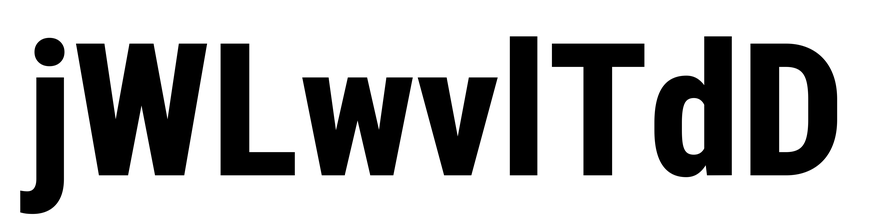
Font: Roboto_Condensed_ExtraBold